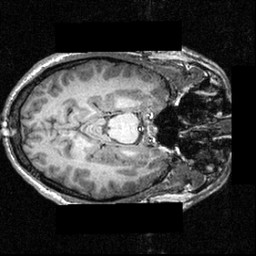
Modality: T1w
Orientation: axial
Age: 24
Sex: male
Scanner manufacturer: siemens
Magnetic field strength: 3.951 T
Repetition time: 1.5 s
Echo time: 0.00335 s